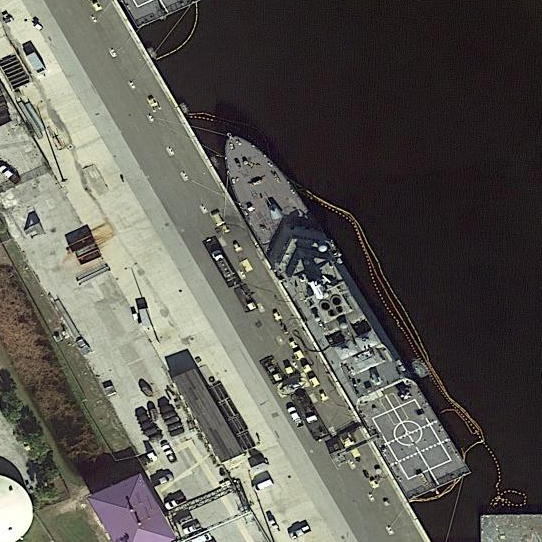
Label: Freedom-class_combat_ship